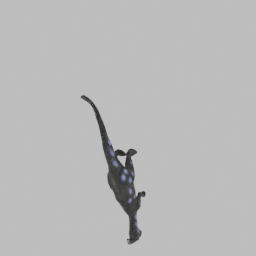
Label: animals